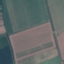
Land use / land cover class: AnnualCrop